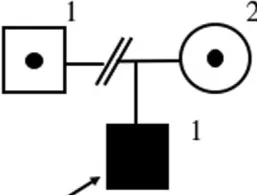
Pedigree chart and roentgenogram. B; Radiograph showing a "cupping" finding in the distal ulnar.
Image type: radiology (x_ray)